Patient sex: M
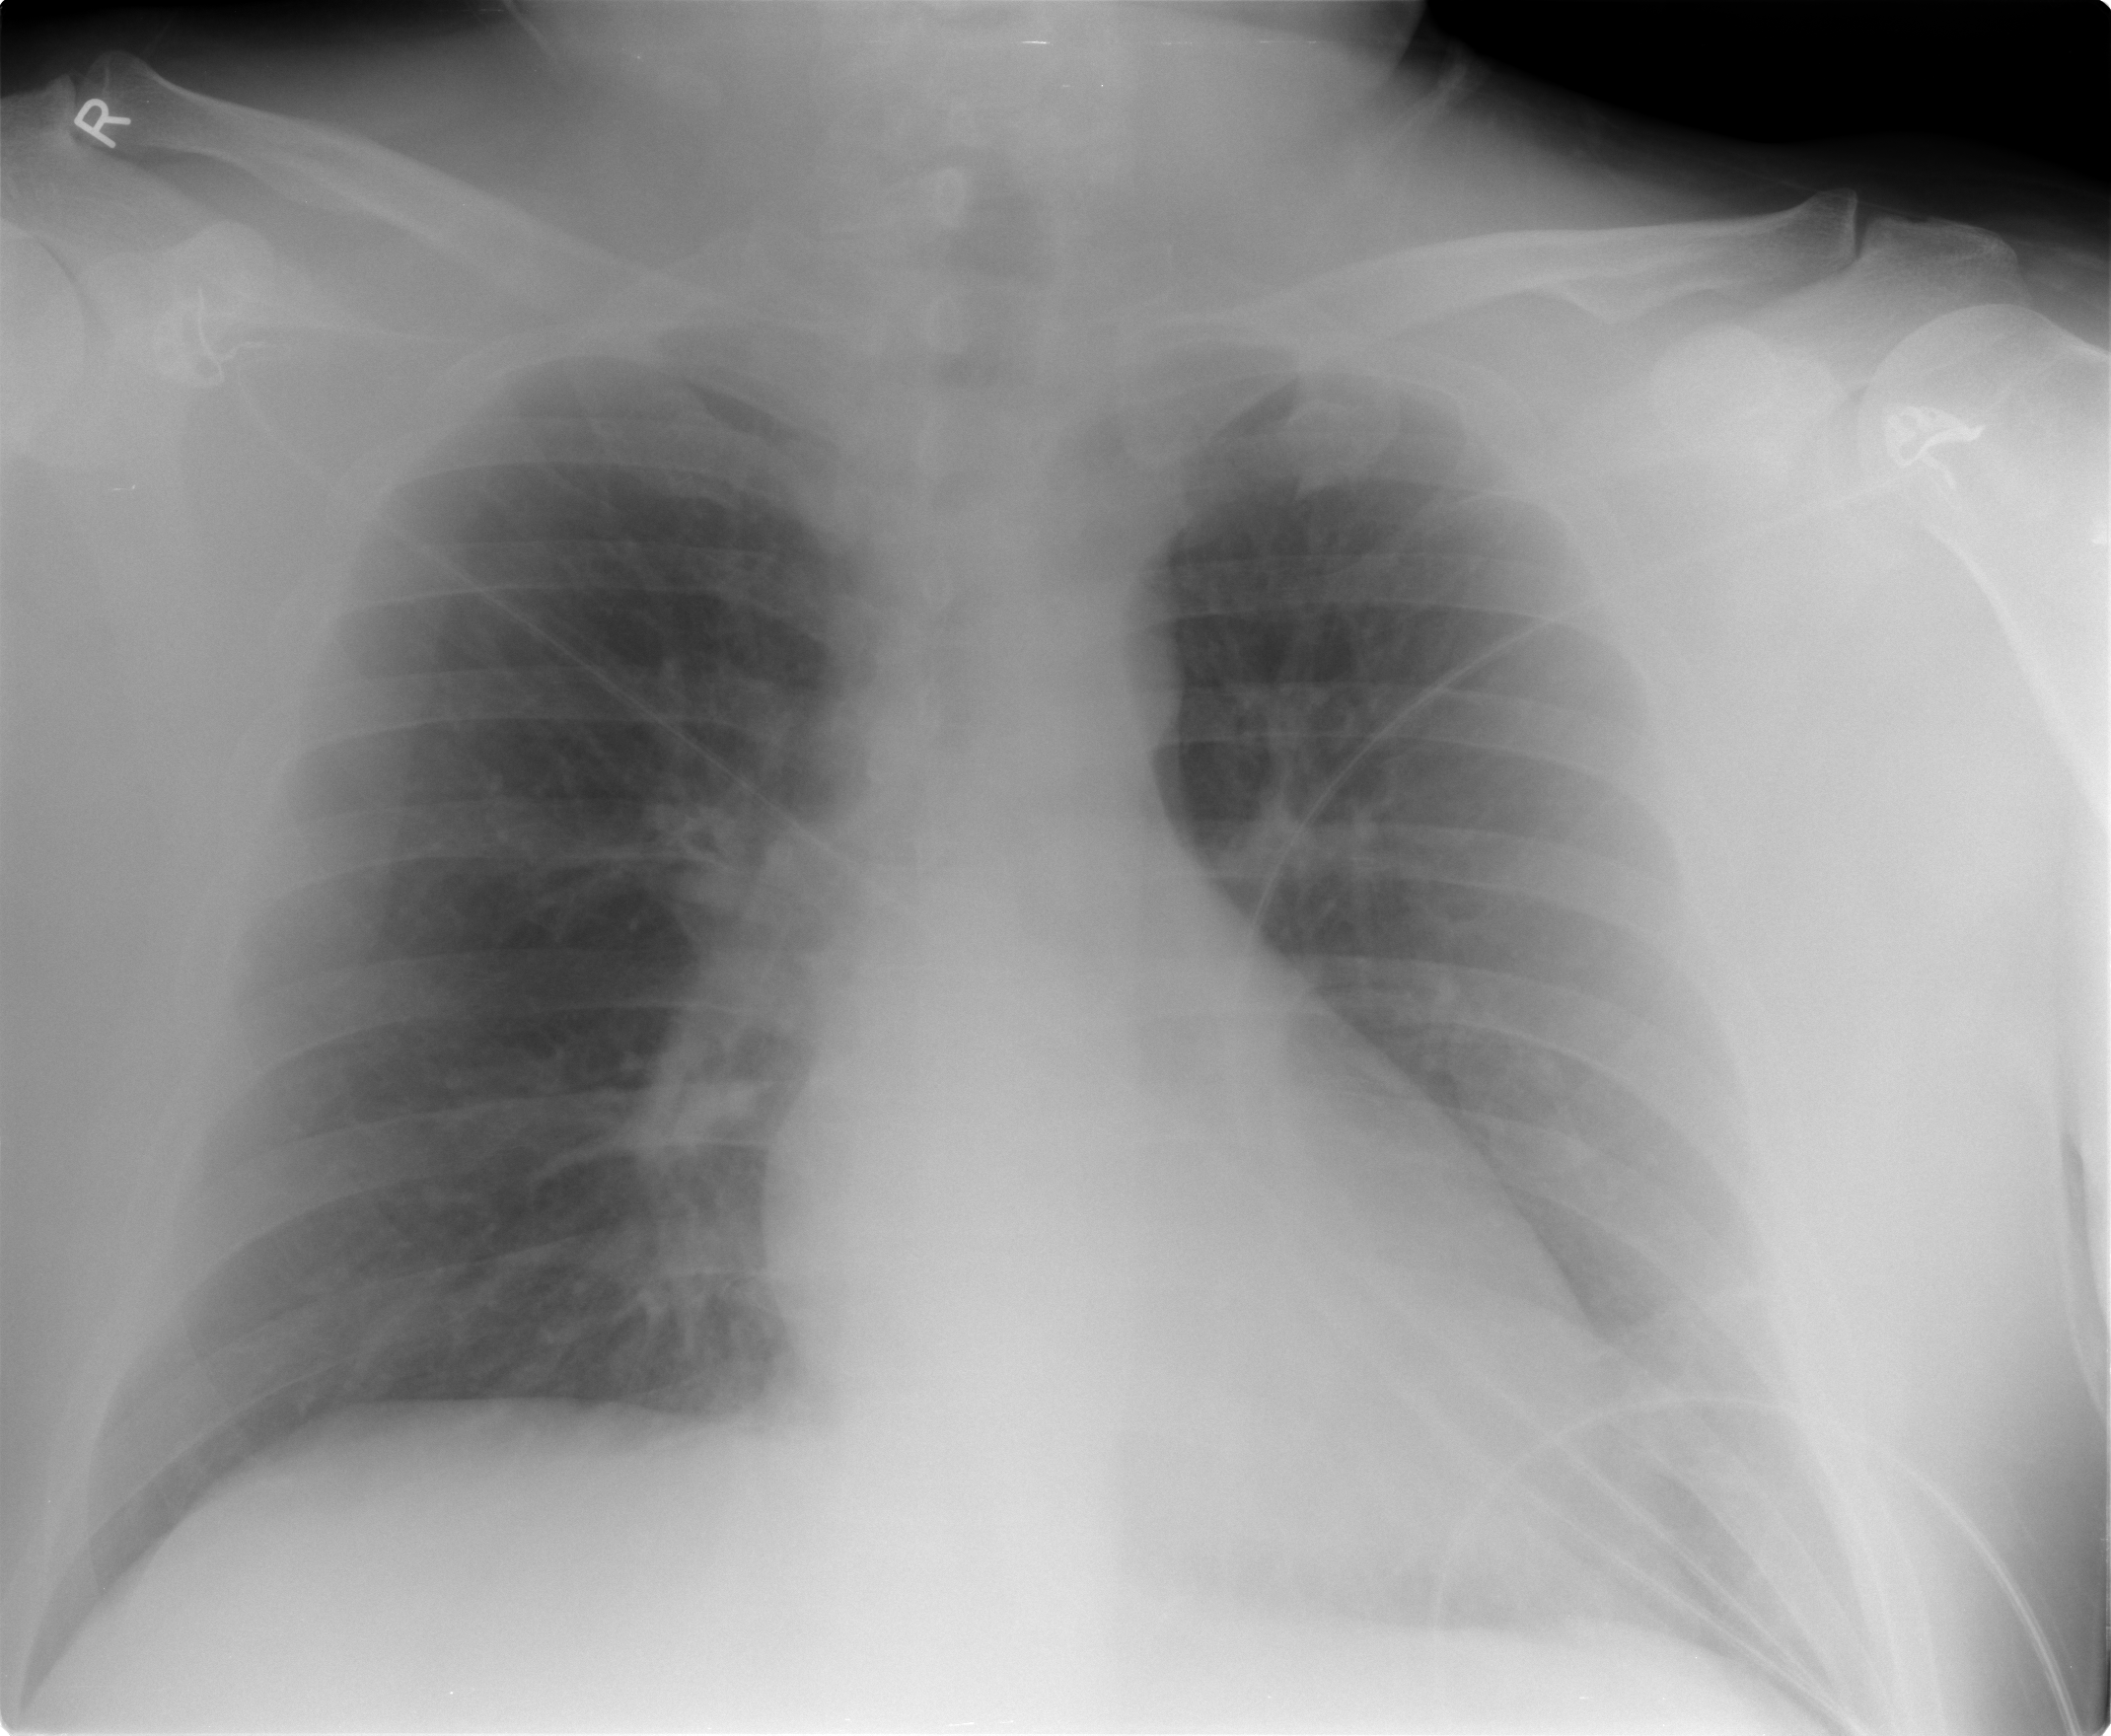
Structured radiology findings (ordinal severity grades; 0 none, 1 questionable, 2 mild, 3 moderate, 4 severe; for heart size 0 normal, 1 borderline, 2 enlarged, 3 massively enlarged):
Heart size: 0
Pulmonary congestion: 1
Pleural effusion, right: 0
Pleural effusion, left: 0
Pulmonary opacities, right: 0
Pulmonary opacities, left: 0
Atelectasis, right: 0
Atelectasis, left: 2